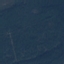
Land use / land cover class: Forest